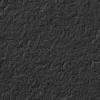
Atmospheric dust classification: not_dusty